Question: I had set of questions and answers in a csv file as two columns . How can i build relationship between Question and Answer?
I had tried <URL> this process but didn't get result.
My data looks like this:

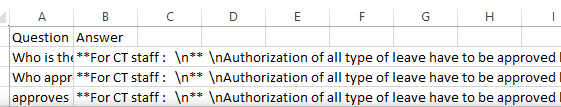
Answer: Here is an example of how to connect each 'Question' and 'Answer' node with a 'HAS_ANSWER' relationship:
'''
LOAD CSV WITH HEADERS FROM "file:///Test.csv" AS row
MERGE (q:Question {text: row.Question})
MERGE (a:Answer {text: row.Answer})
MERGE (q)-[:HAS_ANSWER]->(a)
'''
[UPDATE 1]
And here is an example of getting the 'Answer' to a specific 'Question':
'''
MATCH (q:Question {text: "What is the square root of 4?"})-[:HAS_ANSWER]->(a:Answer)
RETURN q, a;
'''
For faster results, you should create an <URL>'.
[UPDATE 2]
To get a list of all the questions with the same answer:
'''
MATCH (q:Question)-[:HAS_ANSWER]->(a:Answer {text: "The square roots of 4 are 2 and -2."})
RETURN a, COLLECT(q) AS questions;
'''
For faster results, you should create an <URL>'.